Interaction volume radius: 5 \u00c5
Interaction volume height: 15 \u00c5
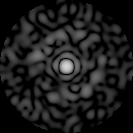
Disorder parameter: 0.8753